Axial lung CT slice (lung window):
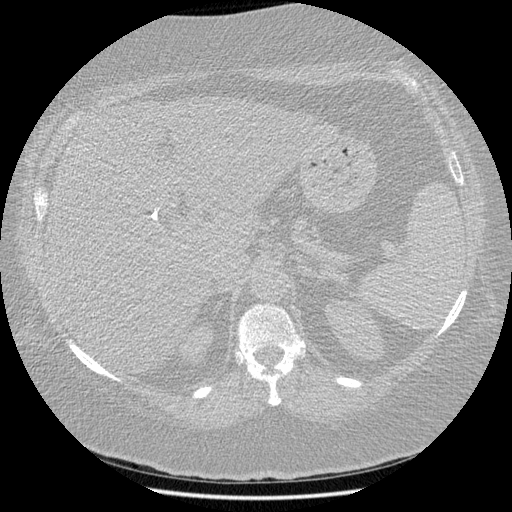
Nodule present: no